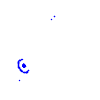
Particle: kaon